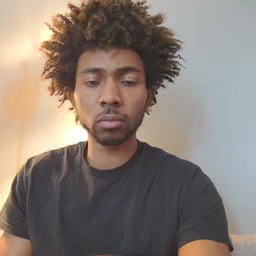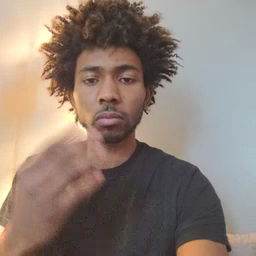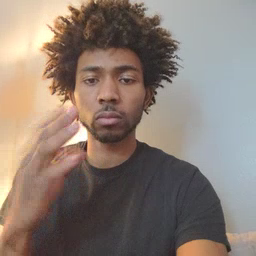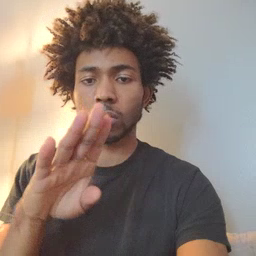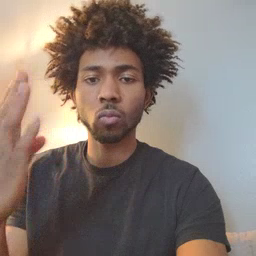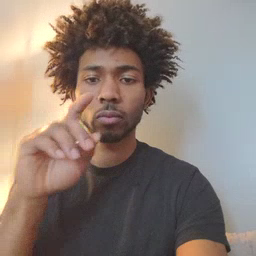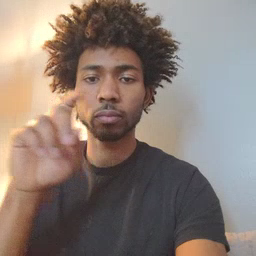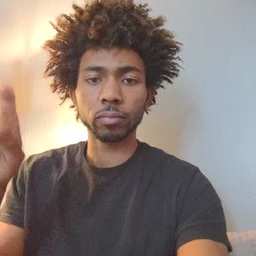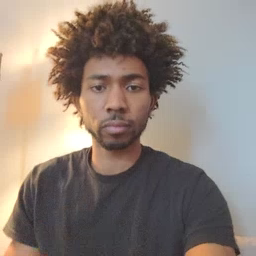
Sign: closet